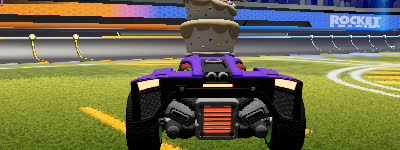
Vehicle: breakout